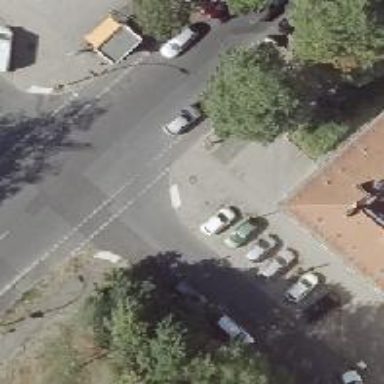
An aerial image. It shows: Unmarked crossing on the road.